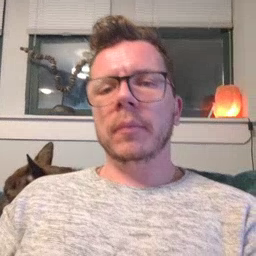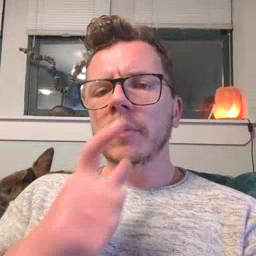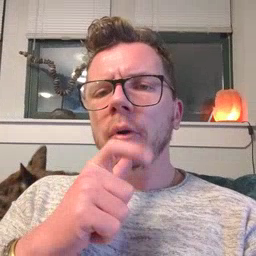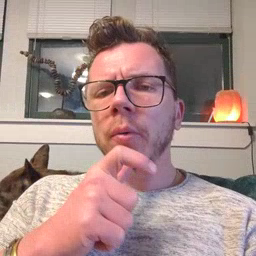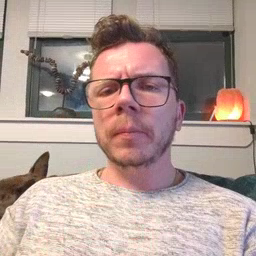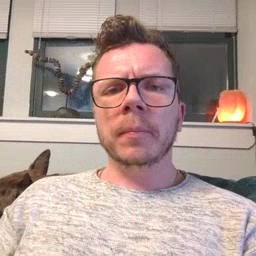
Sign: who